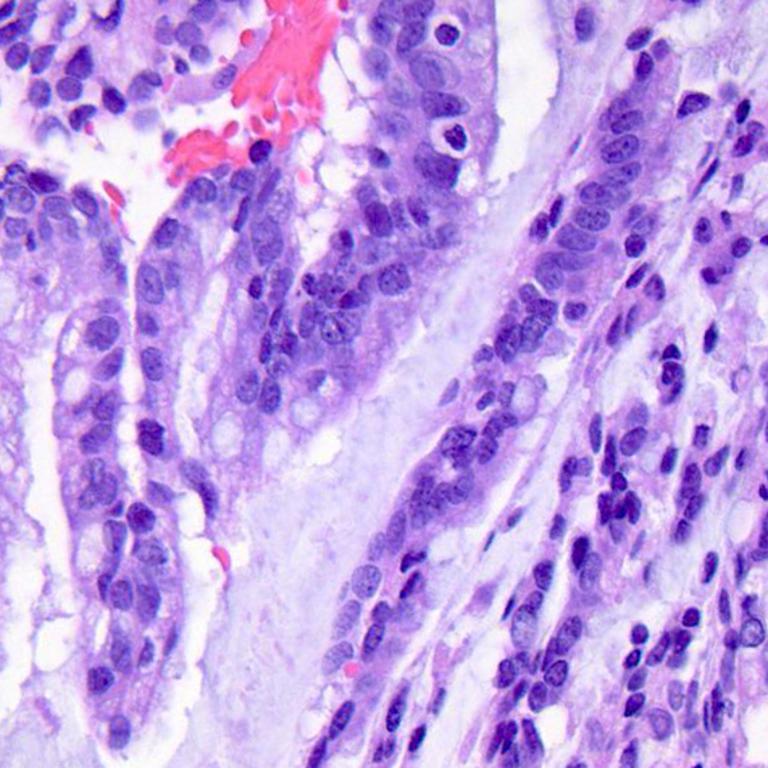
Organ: colon
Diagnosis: adenocarcinomas